Question: I have coded a simple tile based RPG engine so far, where you can interact with objects (for example and NPC) by pressing 'x' next to them. At this point I am able to display a box at the bottom of the screen, with some text (defined at will). I need to be able to organize conversation structures such as this:

At this point it does not bother me exactly how the conversation is defined (whether loaded from an XML file, or using factory methods); I should have no trouble doing that in the future. All I need is some guidelines regarding how I should lay out my class structure.
So far, I can't think of any ideas; my brain is paralyzed with inability to find a solution. I probably need some sort of conversation class, with arrays of text that the NPC has to say. But then how do I know who's talking, or what line they have to say based on the plot events. This kind of problem seems a bit over my head.
I've seen <URL>, as well. I guess what I need to know is how to actually use that data.
Help would be greatly appreciated.
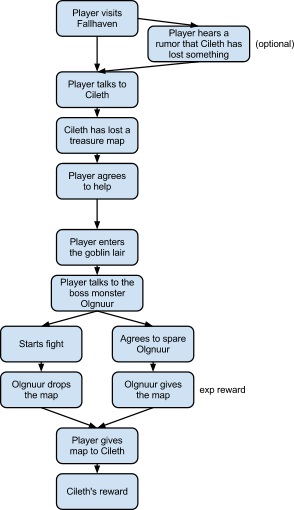
Answer: First, the question is too broad. And it's so, because of the fact that there are many ways to solve it, and second - because everything depends on your current code structure as well as your skills..
But here's a little idea - you should use what's called states (and/or state machine). Because you have different interactions (like first talking, then entering something, then talking with someone else), you will need a class that will hold the current progress of the player. There you can have list of actions that must be done. Changing the state means having different index on the current action (which is actually a progress).
The action class itself can have a type (if it is a talk or another player action), as well as target (person to talk to; place to visit).
Of course this is the very basic fundamental on which I think you should build upon. As I said - there are numerous ways to achieve that, but for sure you will need to provide a list with actions from different type, and keep their progress. Having such class will also help you to serialize (save) that progress. Good luck!